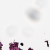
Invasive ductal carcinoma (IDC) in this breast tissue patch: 0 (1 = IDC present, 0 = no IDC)